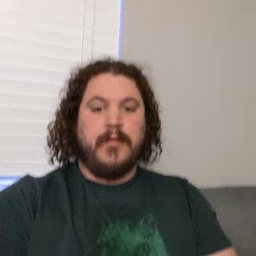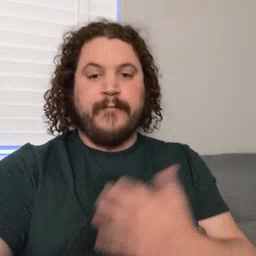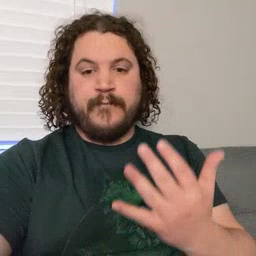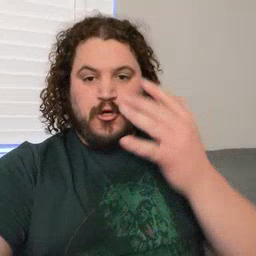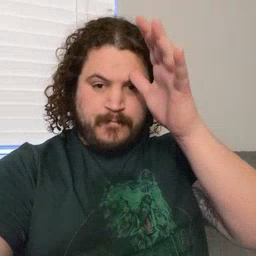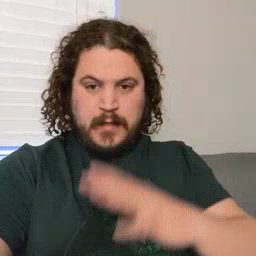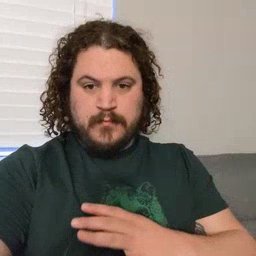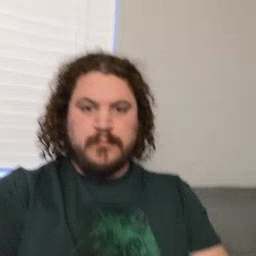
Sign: fireman